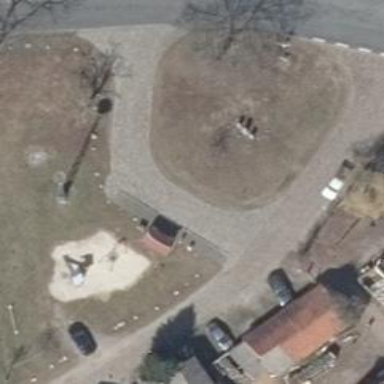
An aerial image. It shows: War memorial commemorating soldiers from World War I and World War II.